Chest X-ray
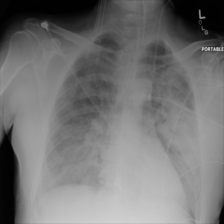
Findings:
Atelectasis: negative
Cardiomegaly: negative
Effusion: positive
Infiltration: positive
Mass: negative
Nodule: negative
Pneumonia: negative
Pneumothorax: negative
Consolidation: negative
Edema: negative
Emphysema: negative
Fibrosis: negative
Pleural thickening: negative
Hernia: negative